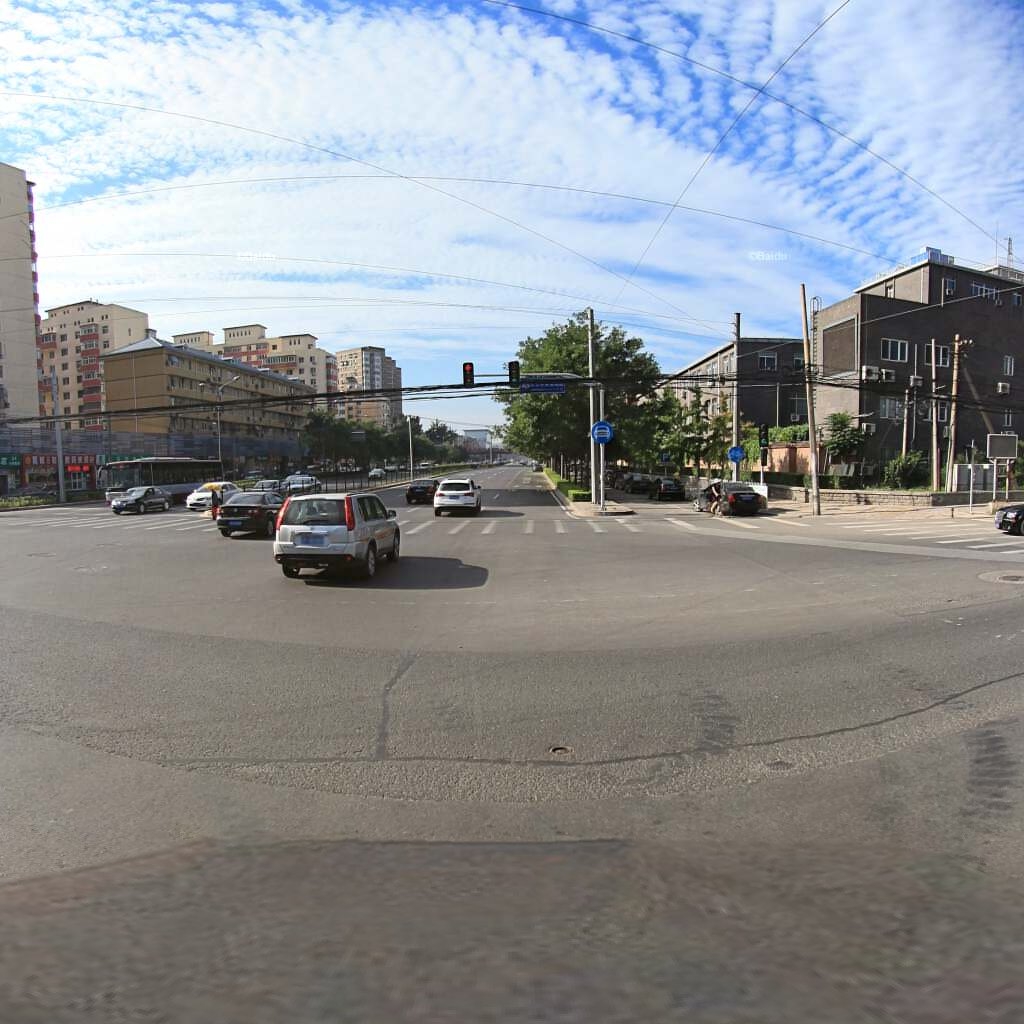
Region: Haidian
Road damage annotations: transverse patch, longitudinal patch, manhole cover, pothole, manhole cover, manhole cover, manhole cover, manhole cover